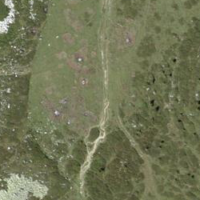
EUNIS habitat code: 23
Species observed at this site:
Arnica montana